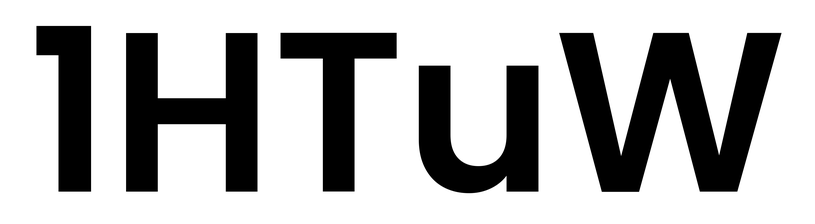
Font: Poppins-SemiBold